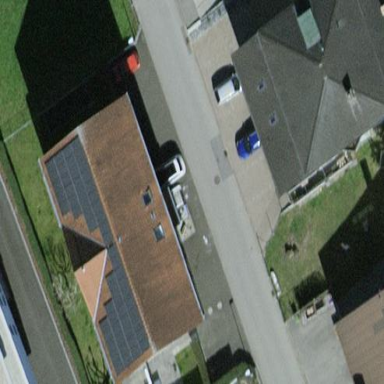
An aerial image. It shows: Semidetached house.